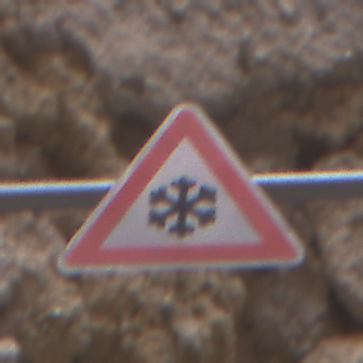
Verkehrszeichen: SchneeOderEisglaette
Umgebung: Outdoor, Urban
Tageszeit: Midday
Wetter: PartlyCloudy
Licht: Natural
Jahreszeit: NotSpecified
Kontrast: MediumContrast